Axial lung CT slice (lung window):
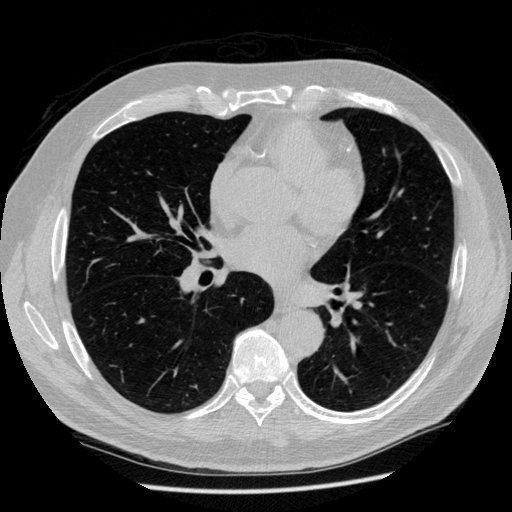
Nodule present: no